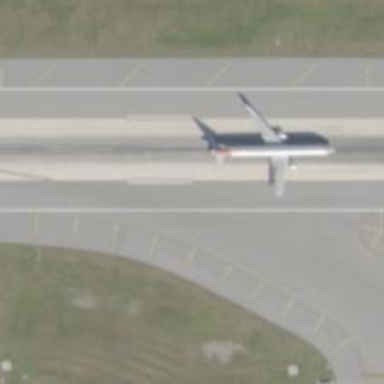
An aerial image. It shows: Image of taxiway at airport.